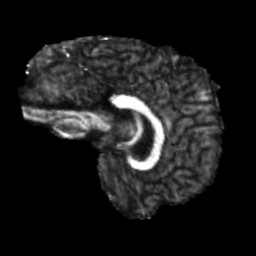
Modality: FA
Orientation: sagittal
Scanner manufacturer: siemens
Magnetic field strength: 3 T
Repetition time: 4 s
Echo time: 0.0594 s